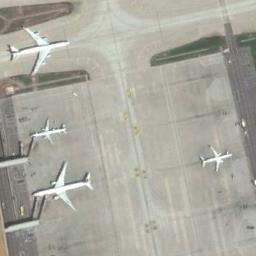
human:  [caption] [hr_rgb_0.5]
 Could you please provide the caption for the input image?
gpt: Two big planes and one small plane are on the left of the clearing and one small plane is on the right of the clearing .